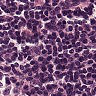
Metastatic tissue present: no